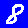
Digit: 8